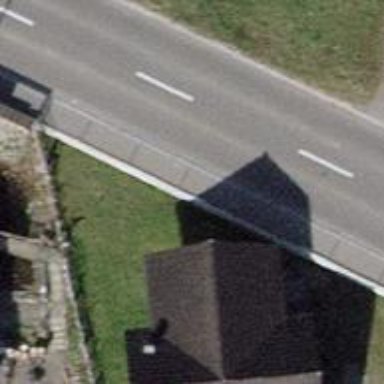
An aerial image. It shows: Bus stop along the road.